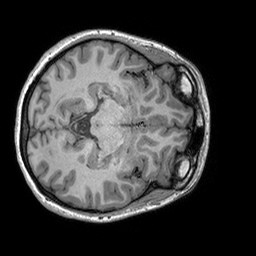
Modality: T1w
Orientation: axial
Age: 23
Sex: female
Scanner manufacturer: siemens
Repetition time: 2.25 s
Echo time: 0.00302 s